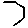
Label: hexagon